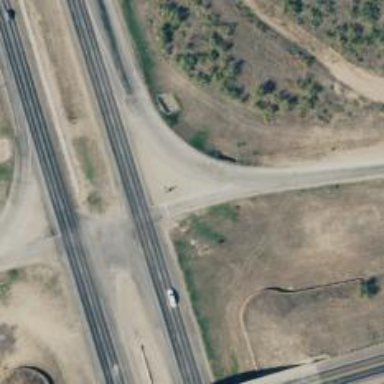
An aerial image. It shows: Trunk link highway.